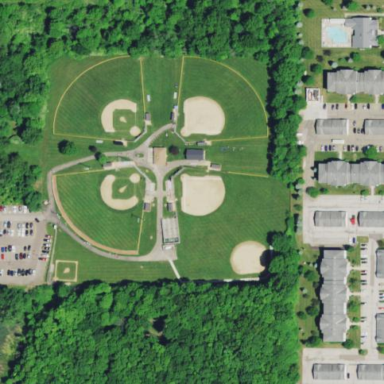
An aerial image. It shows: Baseball pitch for leisure land.